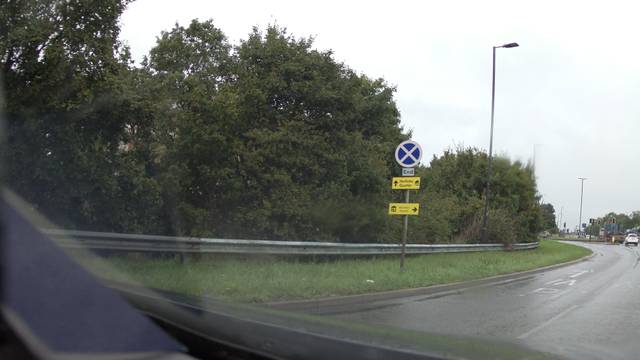
Region: United Kingdom
Coordinates: 51.508, -0.6127